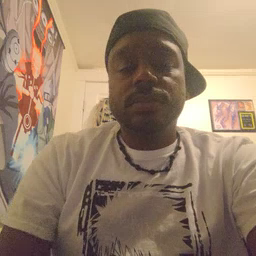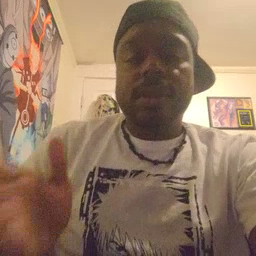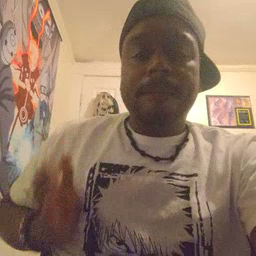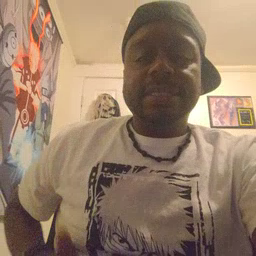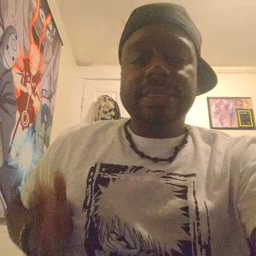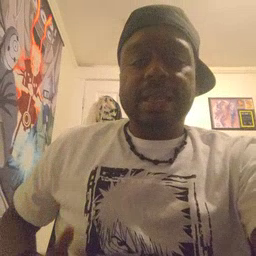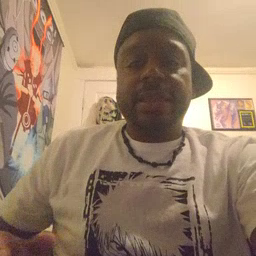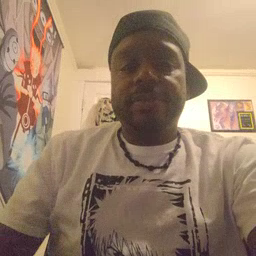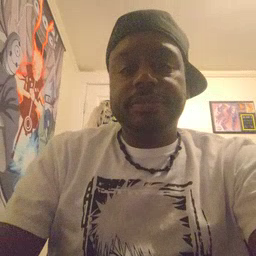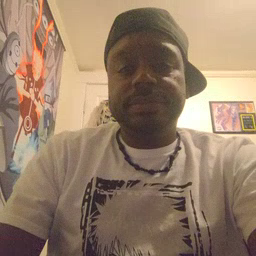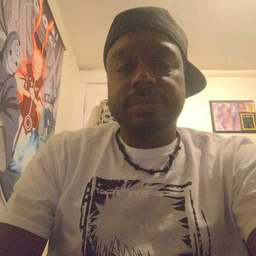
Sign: beside